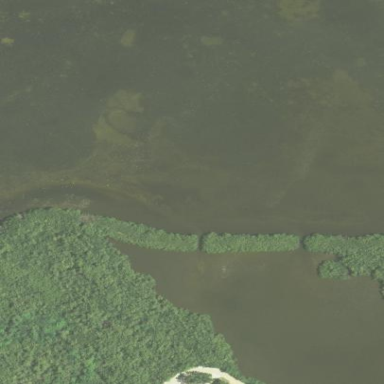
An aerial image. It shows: Beautiful mangrove wetland area.